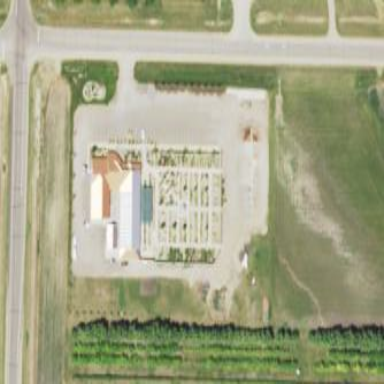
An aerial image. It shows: Area dedicated to greenhouse horticulture.